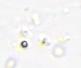
Label: Phaeocystis